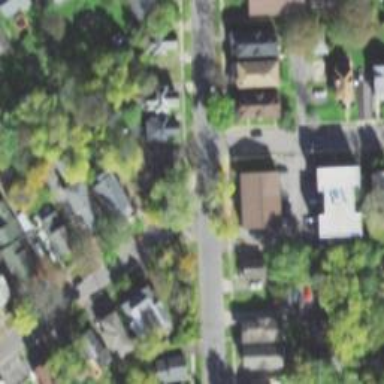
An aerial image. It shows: Unclassified road surrounded by residential buildings.